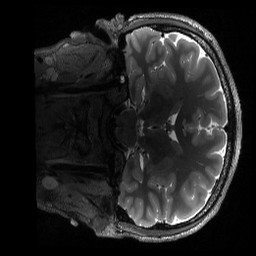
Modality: T2w
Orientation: coronal
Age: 28
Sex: male
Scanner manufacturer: siemens
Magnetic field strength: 3 T
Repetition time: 3.2 s
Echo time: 0.563 s